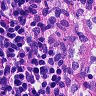
Metastatic tissue present: no